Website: slack
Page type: billing-address
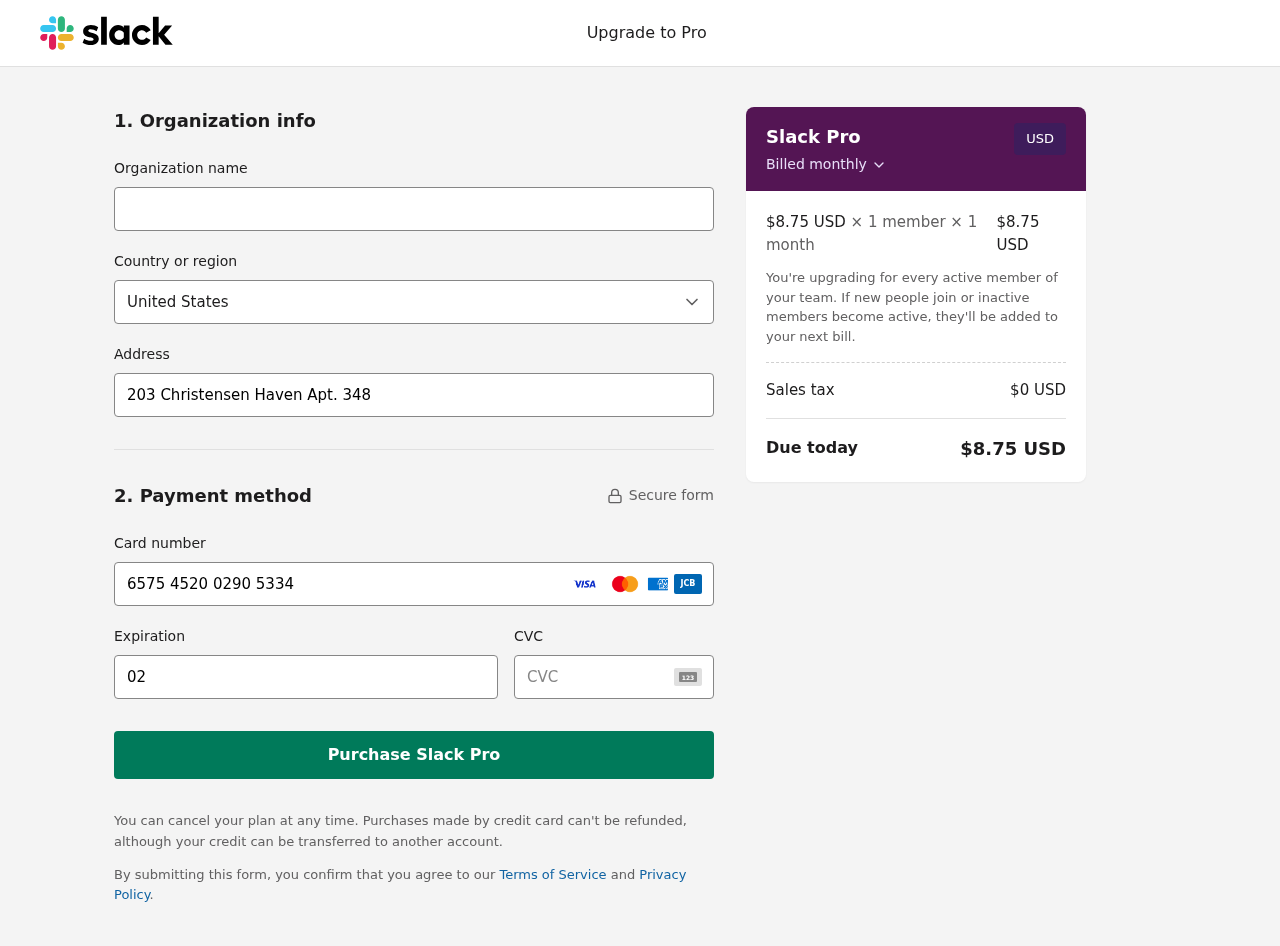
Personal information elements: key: PII_CARD_CVV
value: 343
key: PII_CARD_EXPIRY
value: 02/29
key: PII_CARD_NUMBER
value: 6575 4520 0290 5334
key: PII_COUNTRY
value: United States
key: PII_STREET
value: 203 Christensen Haven Apt. 348
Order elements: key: ORDER_PRICE_PER_MEMBER
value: $8.75 USD
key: ORDER_MEMBER_COUNT
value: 1
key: ORDER_MONTH_COUNT
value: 1
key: ORDER_SUBTOTAL
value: $8.75 USD
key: ORDER_TAX
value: $0
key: ORDER_TOTAL
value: $8.75 USD